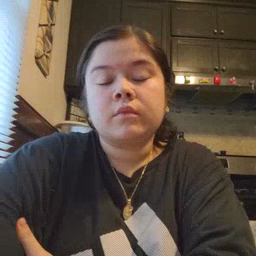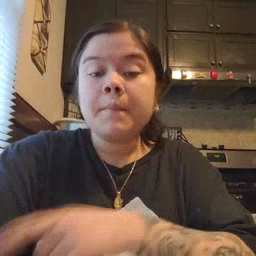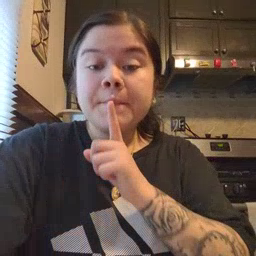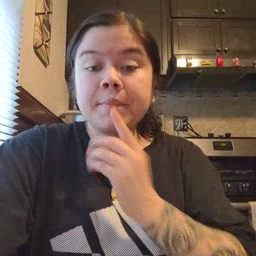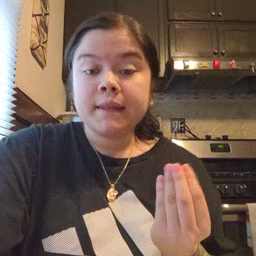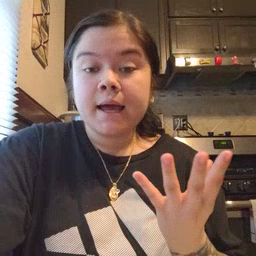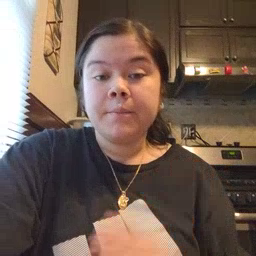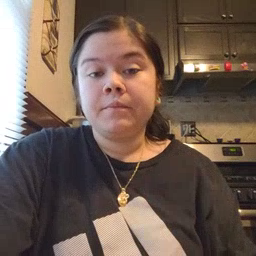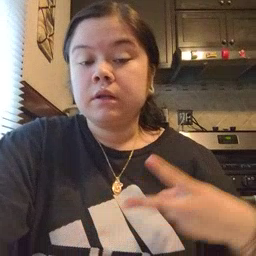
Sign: lamp